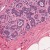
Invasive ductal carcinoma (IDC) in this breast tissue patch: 0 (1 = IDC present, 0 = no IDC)